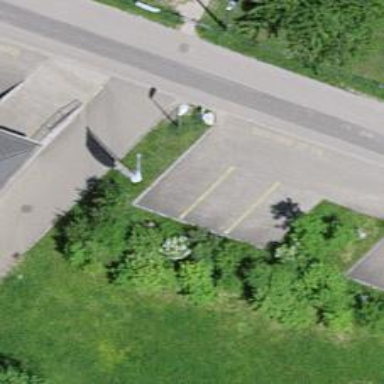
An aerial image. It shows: Parking available on the street side.